Question: I have a facebook page that i administer and i've added several other people as editors on that page.
I have a web application that i'm using to publish posts to the page as any of the editors. The facebook app am using to make these posts gets 'manage_pages' and 'publish_actions' permissions from the editors using the facebook javascript sdk.
After getting the user access_token using the javascript sdk, i'm making several 'HTTP \POST' and '\GET' requests to facebook using perl like this:
'''
#exchange the token for a long-lived one.
my $ua = LWP::UserAgent->new();
my $url = "https://graph.facebook.com/oauth/access_token";
my $headers = HTTP::Headers->new();
$headers->push_header('Content-Type' => 'application/x-www-form-urlencoded');
my @content = ( "grant_type=fb_exchange_token");
push( @content, "client_id=$app_id" );
push( @content, "client_secret=$app_secret" );
push( @content, "fb_exchange_token=$args{token}" );
$url .= '?'.join( '&', @content );
my $req = HTTP::Request->new( "GET", $url, $headers );
'''
Then i authenticate using <URL> and the token i got above to get a page access token:
'''
#get a page access token
my $fb = Facebook::OpenGraph->new(+{
app_id => $app_id,
secret => $app_secret,
access_token => $args{long_lived_token},
});
my $response = eval{ $fb->get('me/accounts') };
my $token = $response->{data}[0]->{access_token} || "";
'''
I then store that non-expiring token and use it for all subsequent posts made by this user by making a 'publish' call using <URL>
I want the posts made using this app to be attributed to that facebook user when an admin of that page views them (as opposed to being attributed to the app). Maybe "" or whatever the equivalent is by facebook standards. Of course, when viewed by the public all posts will appear to have been done by the page. Is this possible? Take a look at the screenshot for clarity.

Thanks in advance.
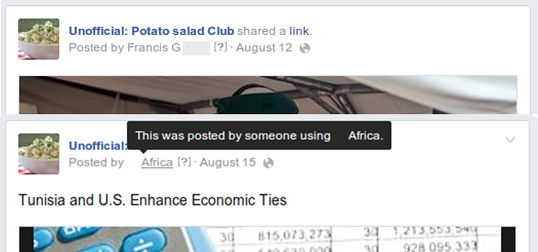
Answer: I posted a similar question on the <URL>, with this here question as the reference. From the response i got it appears this feature is not available as of this date.